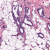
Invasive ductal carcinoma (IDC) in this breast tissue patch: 1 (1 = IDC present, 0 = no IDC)